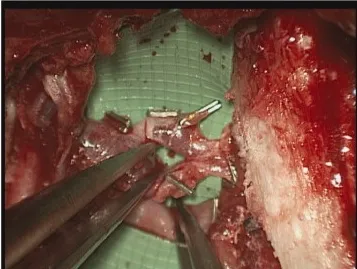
(a-d) Intraoperative photographs and graphic illustration of the left 2nd intercostal space demonstrating the "venous ring" of the internal mammary vein, medial to the artery.
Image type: medical_photograph (other_medical_photograph)